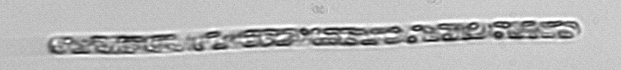
Label: Dactyliosolen_fragilissimus